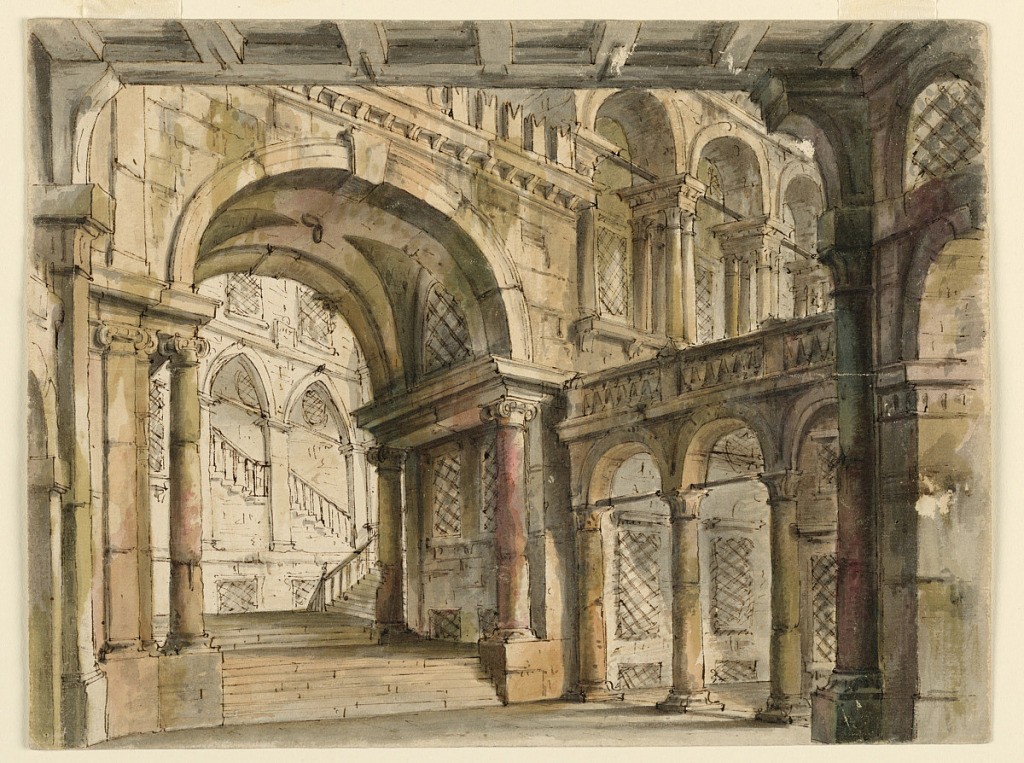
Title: Stage Design, Palace Courtyards and Staircases
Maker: Bibiena Family, 1657
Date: early 19th century
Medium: Pen and brown ink, brush and watercolor on paper; verso: pen and ink
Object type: Drawing
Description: Horizontal rectangle. Court of Gothic palace. View through arch into another court with staircase. Porticoes on the right. Verso: a perspective exercise.